Field crop: tomato
Growth stage: 1
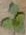
Species: solanum